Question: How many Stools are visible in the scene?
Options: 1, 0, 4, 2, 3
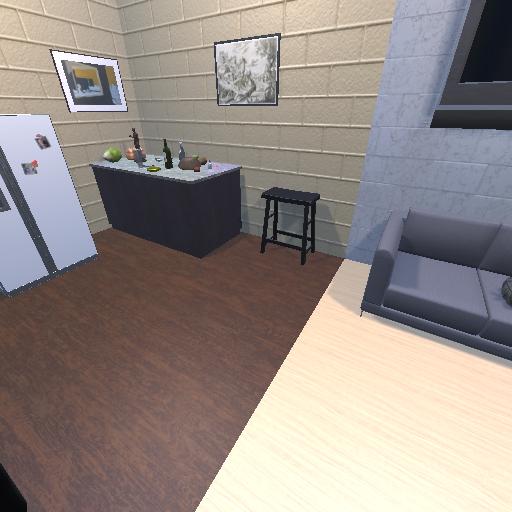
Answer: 1